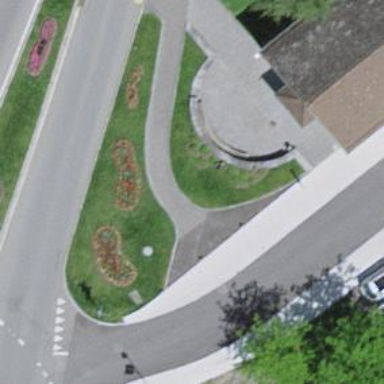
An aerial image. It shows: Bench for seating.